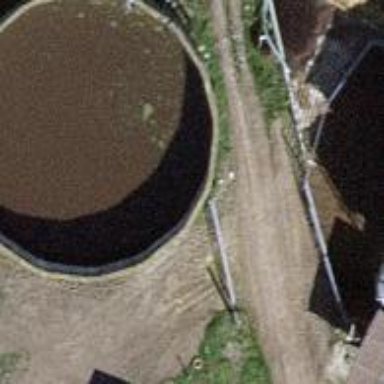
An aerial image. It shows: Storage tank building.